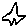
Label: star